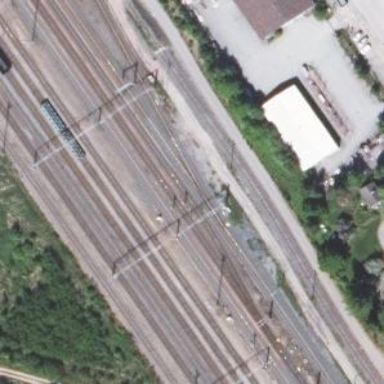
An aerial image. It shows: Railway track with continuous electrified contact lines.